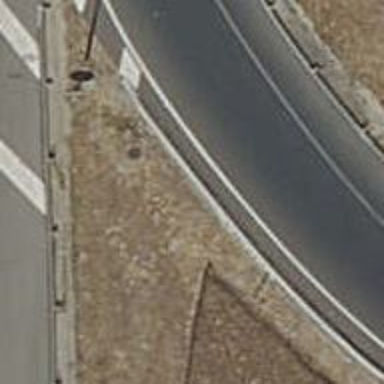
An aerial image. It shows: Jersey barrier wall.